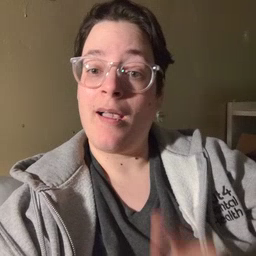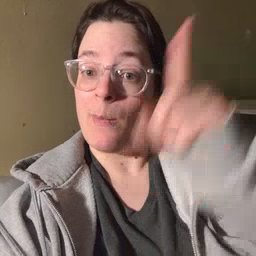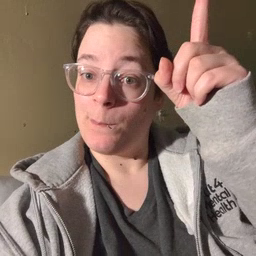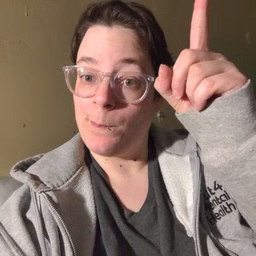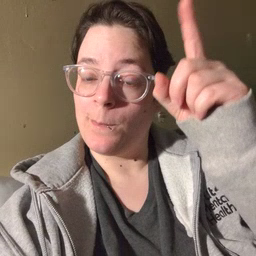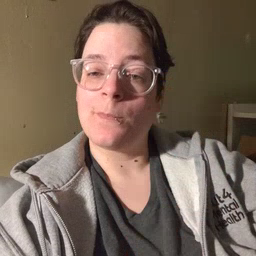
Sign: up